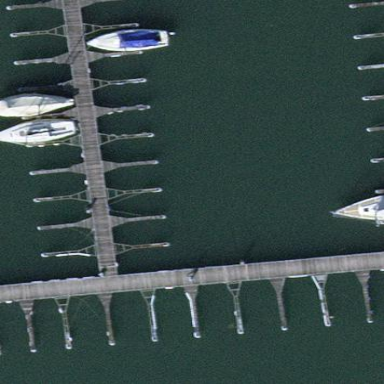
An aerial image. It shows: Man-made pier.